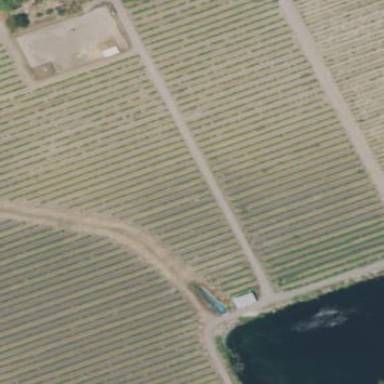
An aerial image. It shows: Vineyard growing grapes.